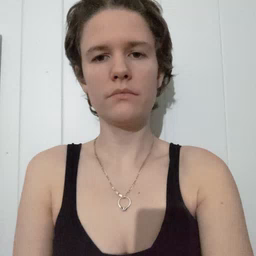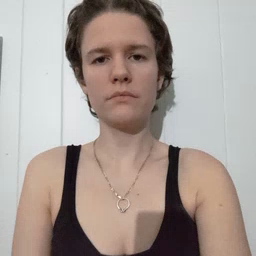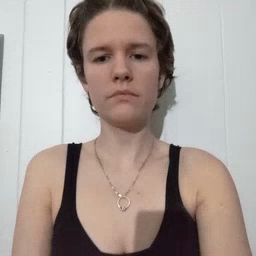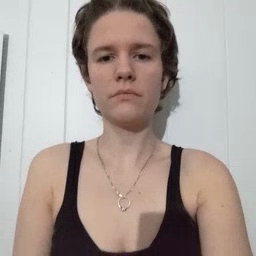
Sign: yes